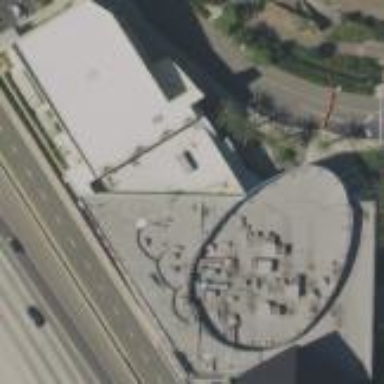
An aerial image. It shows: Museum building with flat roof.